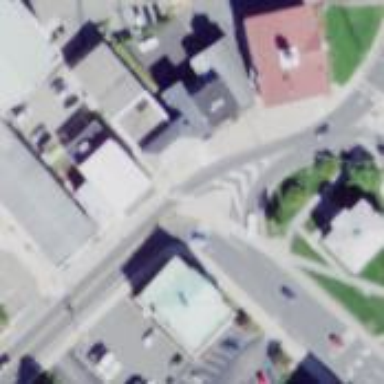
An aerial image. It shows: Footway with zebra crossing.